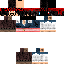
A male skeleton skin with dark skin, wearing red long hair dressed in a red robe top and red pants, featuring a closed mouth.